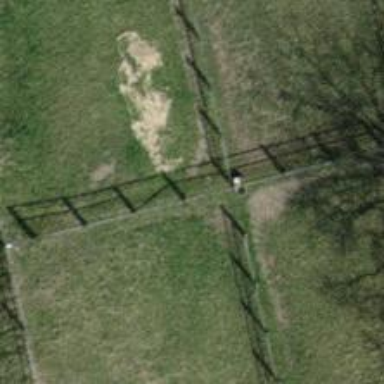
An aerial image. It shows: Gate.